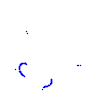
Particle: pion